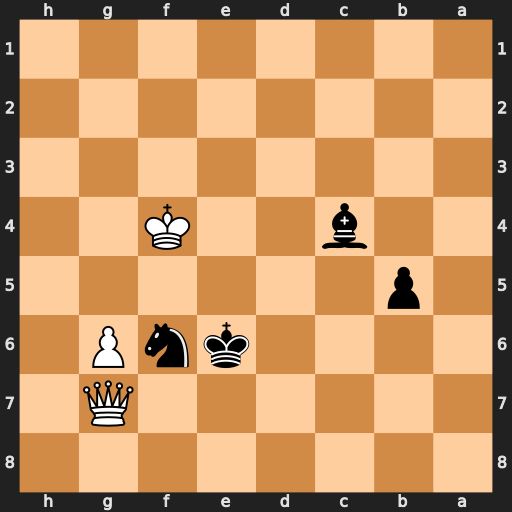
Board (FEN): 8/6Q1/4knP1/1p6/2b2K2/8/8/8
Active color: b
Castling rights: -
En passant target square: -
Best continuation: Nh5+ Ke3 Nxg7